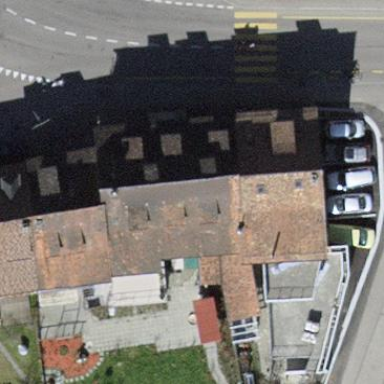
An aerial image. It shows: House that serves as hotel for tourists.